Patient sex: F
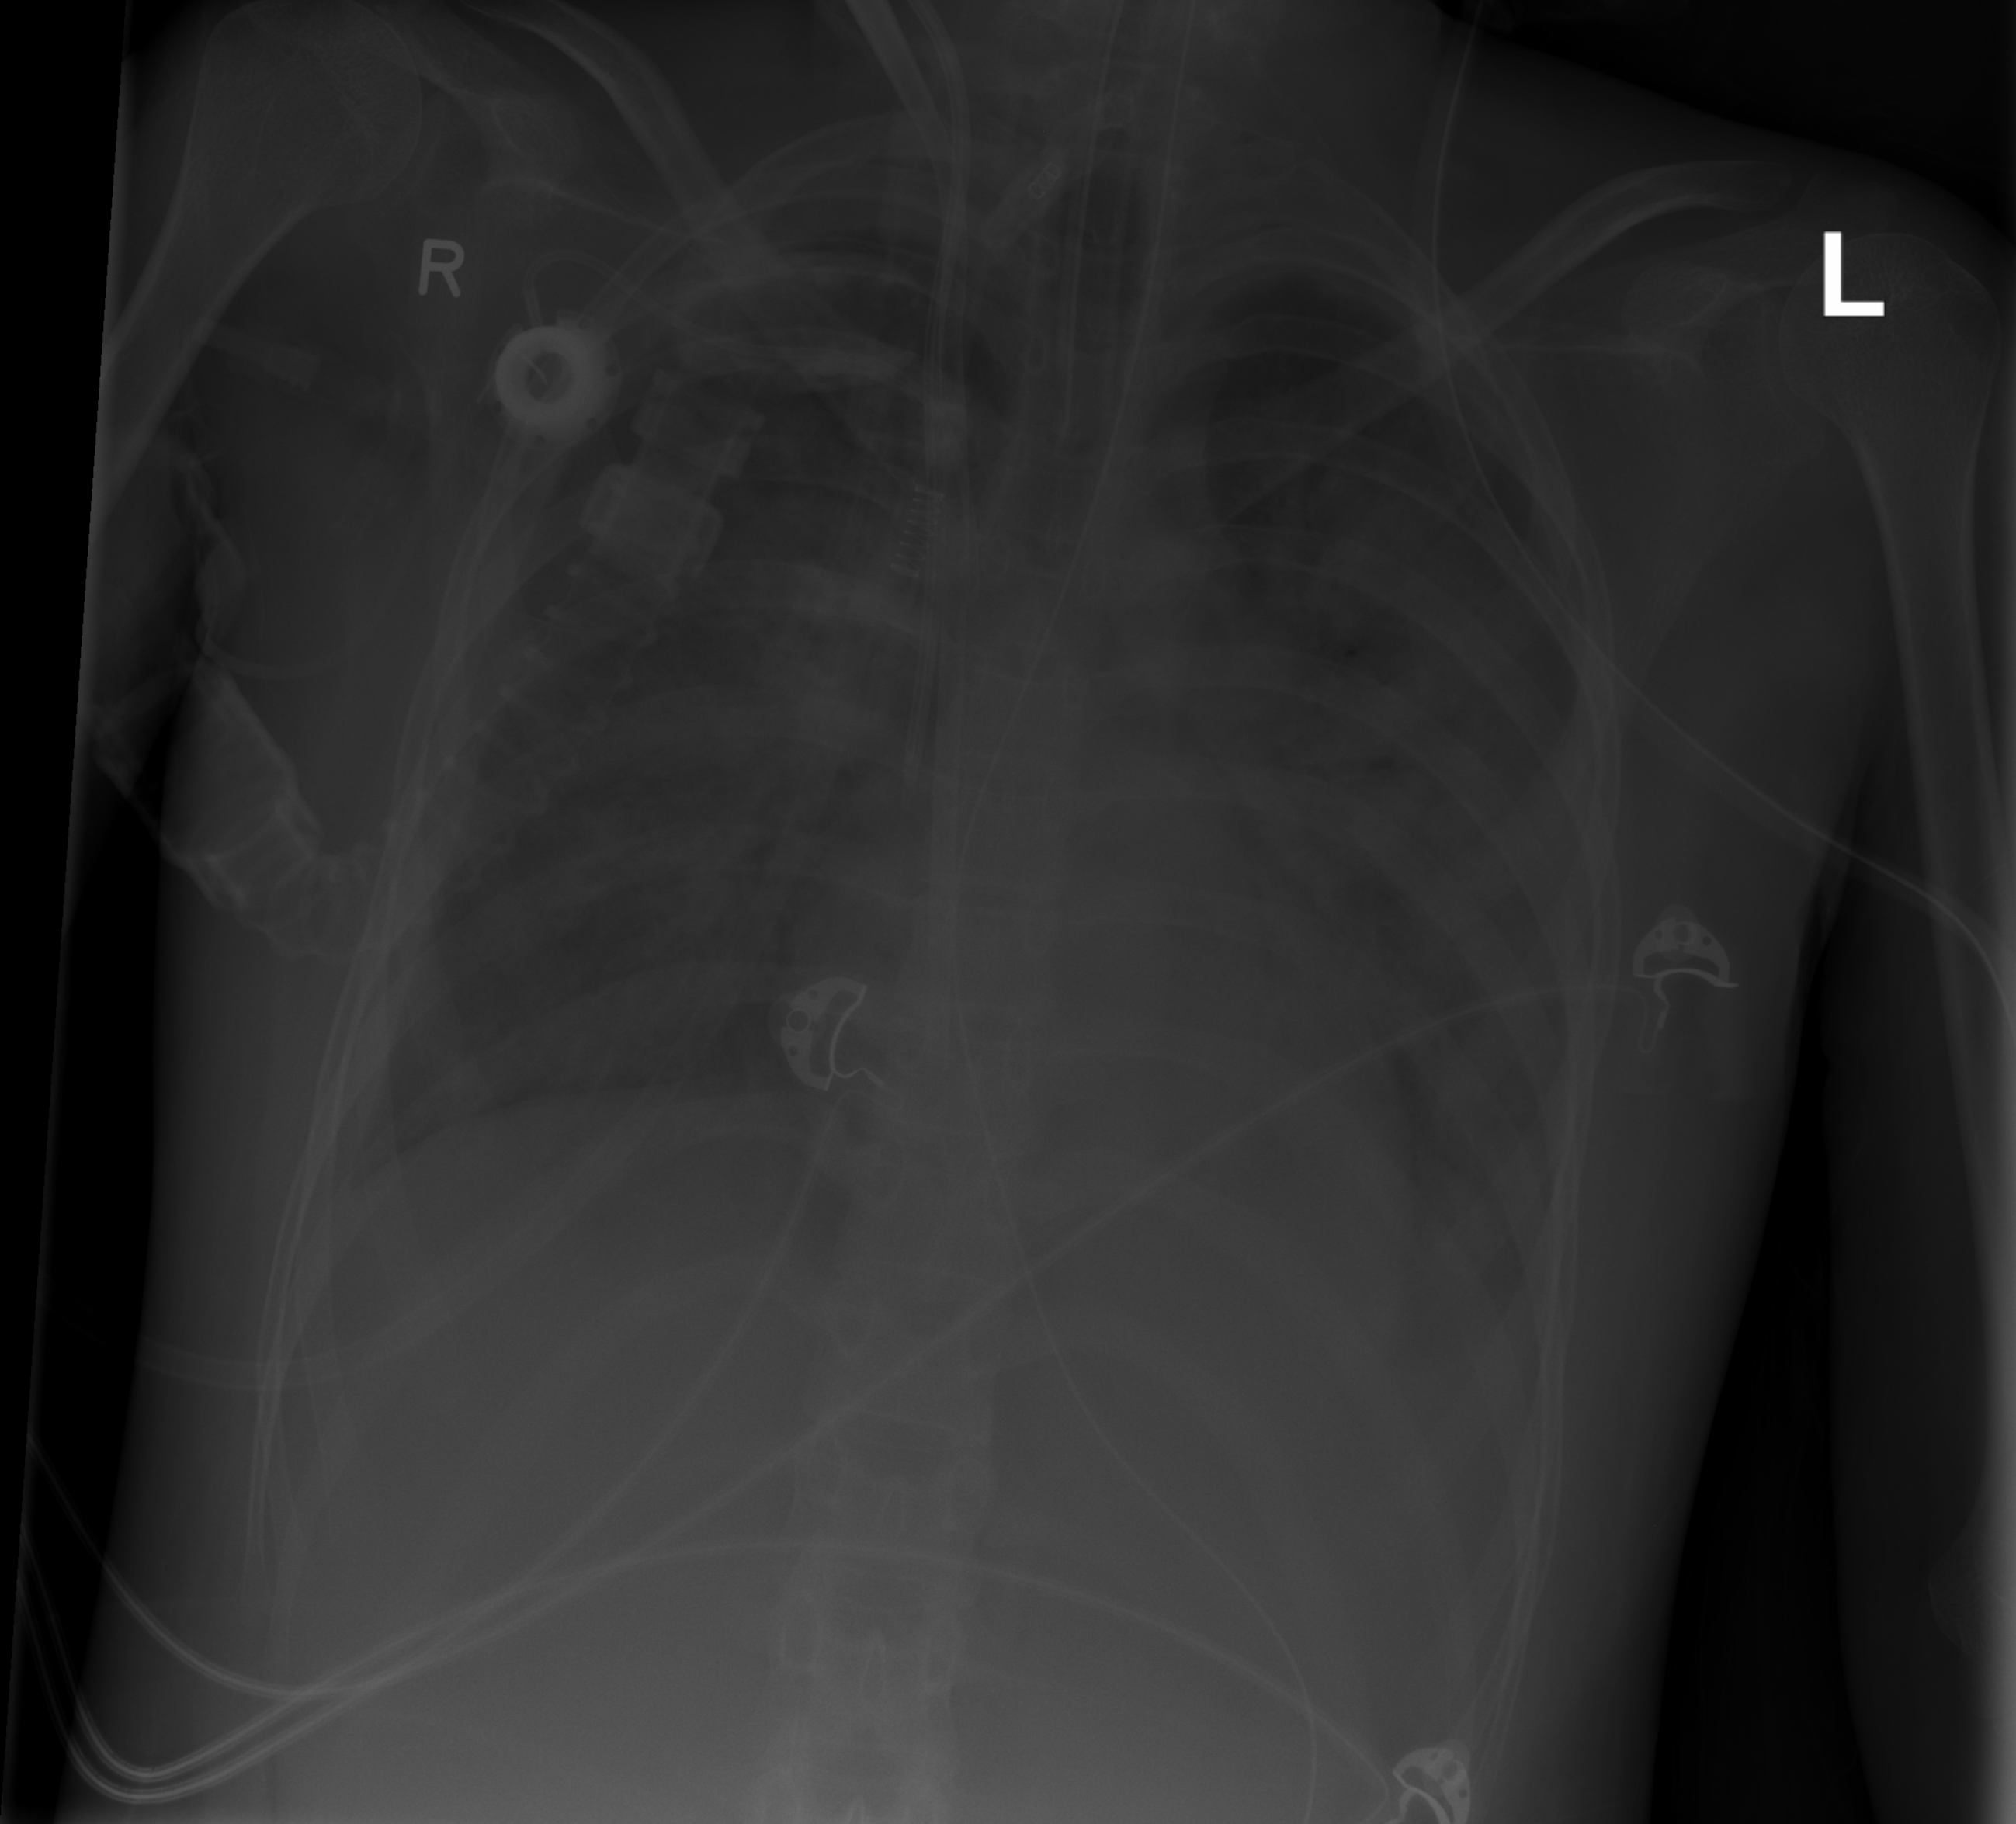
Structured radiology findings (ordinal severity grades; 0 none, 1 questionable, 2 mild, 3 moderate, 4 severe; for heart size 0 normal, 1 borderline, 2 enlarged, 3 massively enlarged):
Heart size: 0
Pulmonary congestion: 2
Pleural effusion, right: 0
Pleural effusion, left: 2
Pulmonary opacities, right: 3
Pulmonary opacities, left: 3
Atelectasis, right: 2
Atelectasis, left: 0